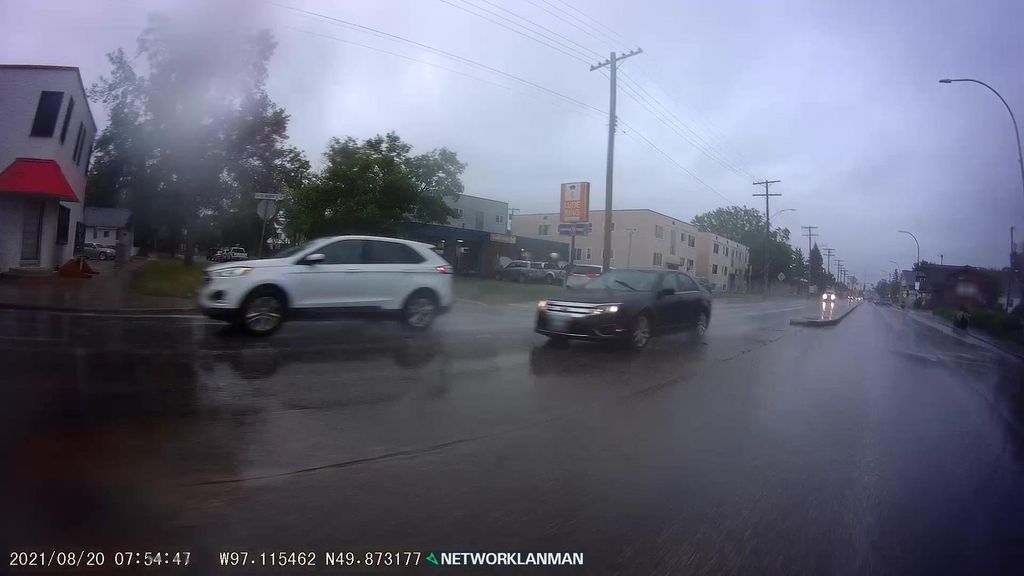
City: winnipeg